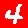
Digit: 4